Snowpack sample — Loveland Pass, Silver Plume, Colorado, USA (2/11/26, 12:00 PM MST)
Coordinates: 39.663, -105.886
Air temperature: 35 °F
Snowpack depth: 82 cm
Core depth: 10 cm
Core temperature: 17.6 °F
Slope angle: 13°, slope face: 12°
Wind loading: high
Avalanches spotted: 1
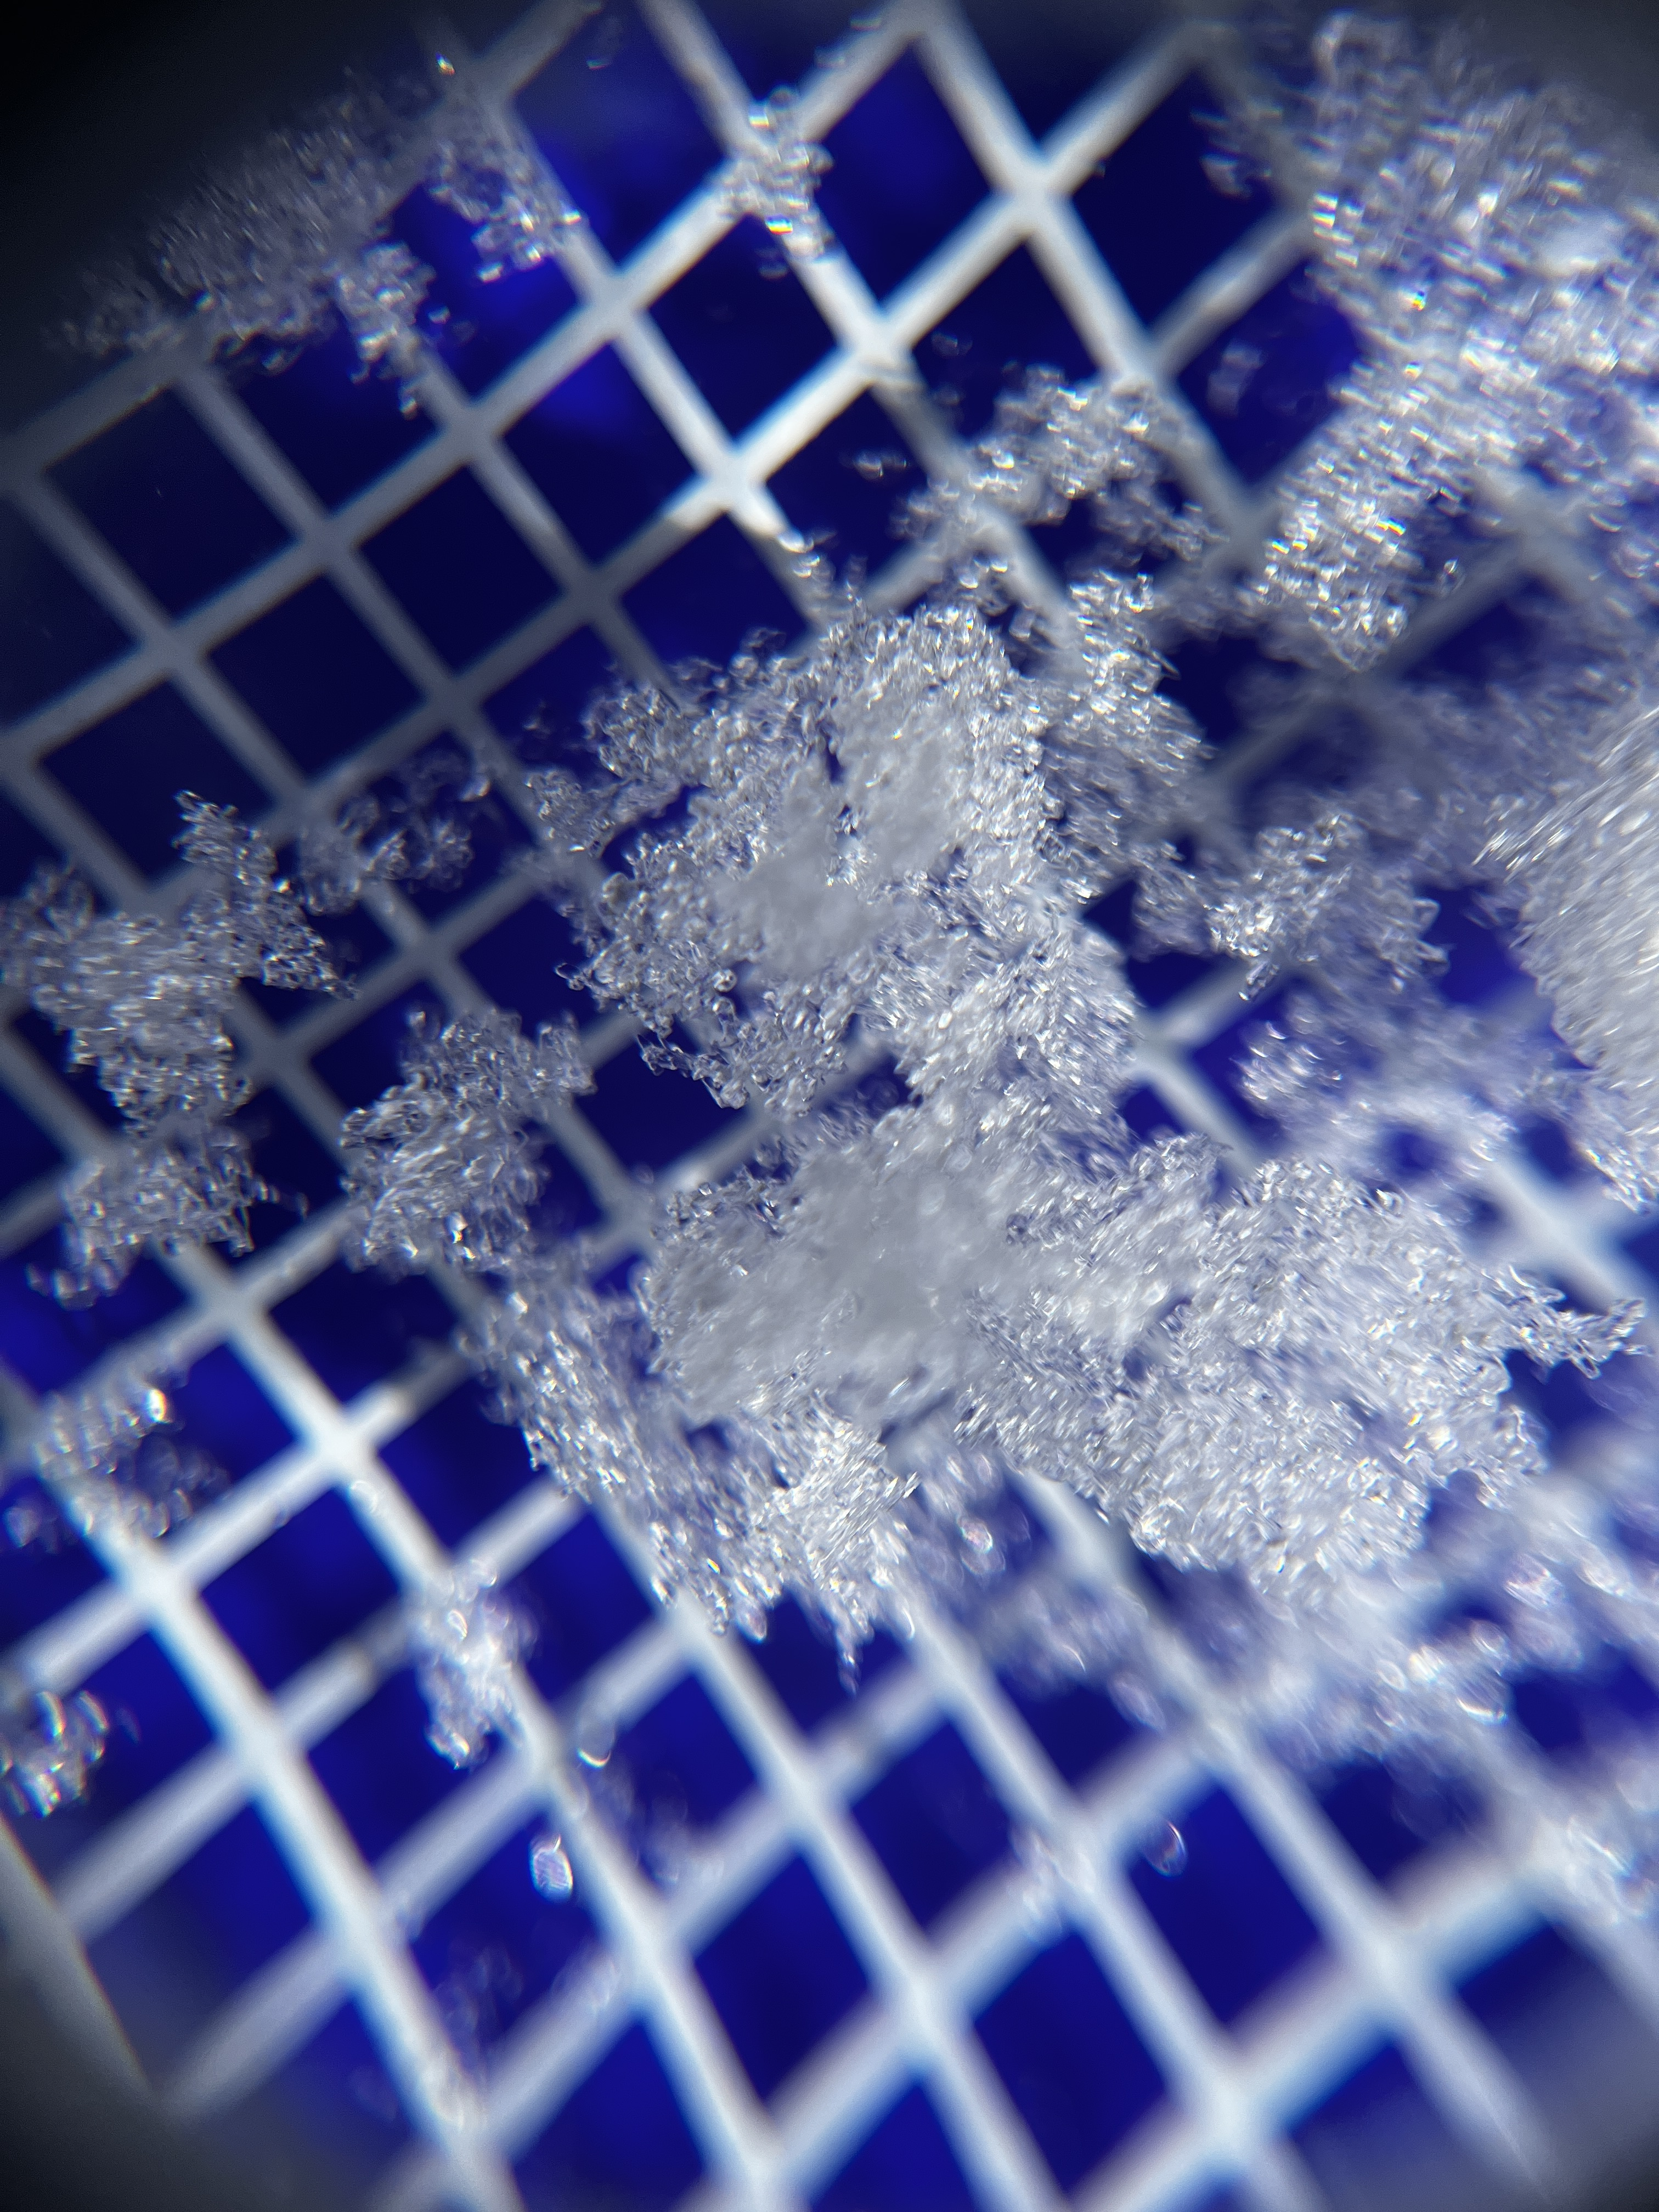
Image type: magnified_profile
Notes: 1 small avalanche spotted on the north side of the bowl, lots of wind loading